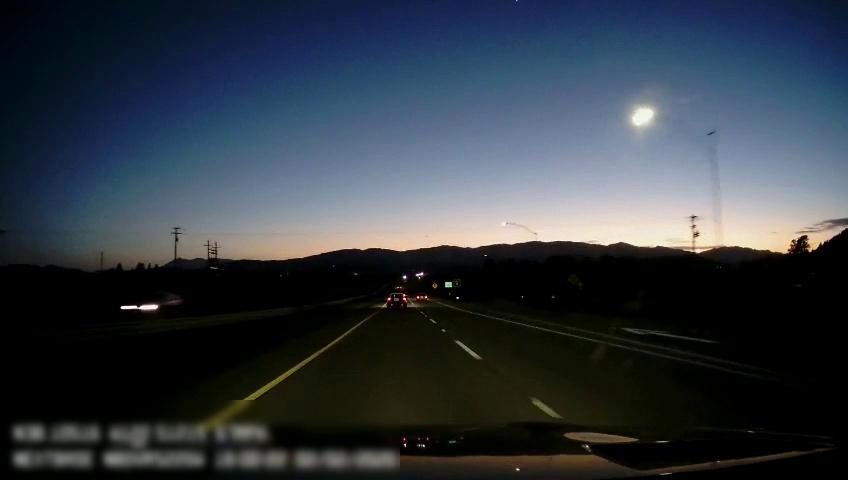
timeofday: Dusk/Dawn/Twilight
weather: Sunny
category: Drivable Space
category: Vehicles | Car
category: Vehicles | Car
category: Vehicles | Car
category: Lanes | Current Lane
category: Lanes | Current Lane
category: Lanes | Alternate Lane
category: Lanes | Alternate Lane
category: Traffic | Signs